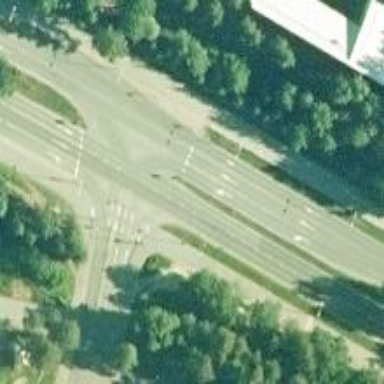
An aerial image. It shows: Secondary road with asphalt surface.